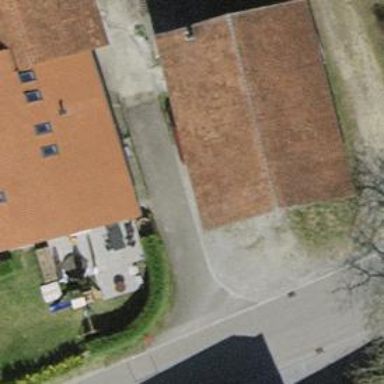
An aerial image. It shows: Building with tiled roof.